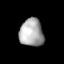
Tissue: lung
Cell type: Epithelial cells
Senescence score: 0.2277
Nuclear area (px): 644
Mean DAPI intensity: 171.755